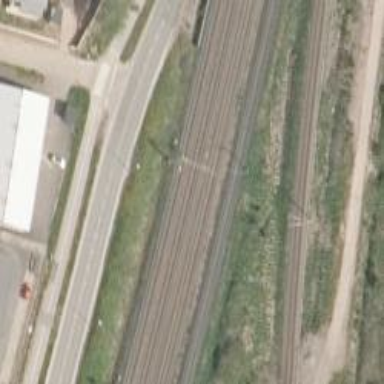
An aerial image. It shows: Railway track with continuous electrified contact lines.